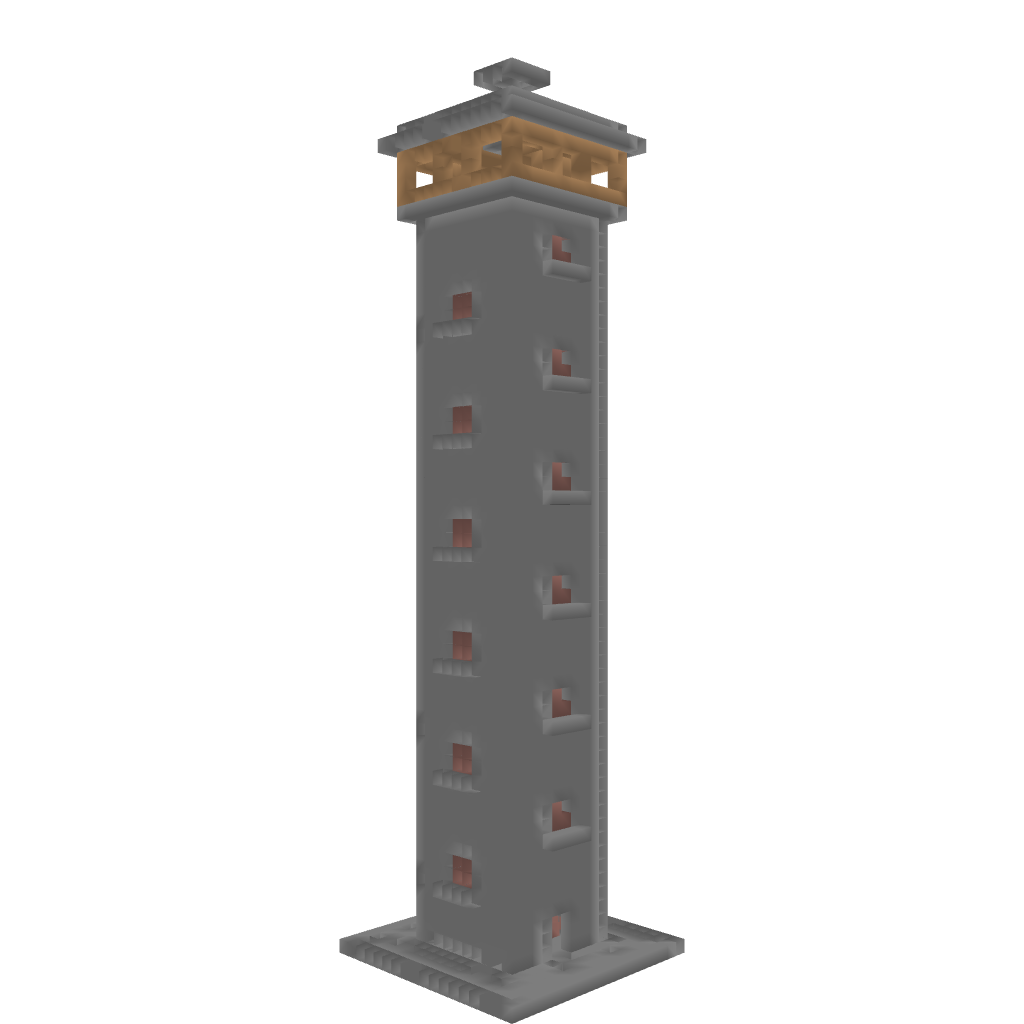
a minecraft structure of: Tower bad low quality